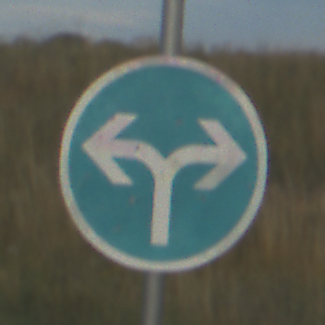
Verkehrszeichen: VorgeschriebeneFahrtrichtungRechtsOderLinks
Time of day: SunriseSunset
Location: Outdoor (RoadRail)
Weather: PartlyCloudy
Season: NotSpecified
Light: Natural